在正方体 \(ABCD-A_1B_1C_1D_1\) 中，已知 \(AA_1=7\)，点 \(O\) 在棱 \(AA_1\) 上，且 \(AO=4\)，则正方体表面上到点 \(O\) 距离为 \(5\) 的点的轨迹的总长度为 \(\underline{\quad\quad}\).
【解答】
\vspace{0.3em}
\textbf{【答案】} \(\boldsymbol{\frac{17\pi}{2}}\)

\vspace{0.3em}
\textbf{【知识点】} 球的截面的性质及计算

\vspace{0.3em}
\textbf{【分析】} 确定点 \(O\) 为球心，半径为 \(5\) 的球在正方体每个面上的截面图形，求出轨迹的长度即可.

\vspace{0.3em}
\textbf{【详解】} 依题意，因为 \(OA=4\)，\(AA_1=AB=A_1B_1=7\)，

故在 \(AB,A_1B_1\) 上必存在点 \(E,F\) 满足 \(OE=OF=5\)，如图所示.

$AE = \sqrt{OE^2-OA^2} = 3 = OA_1$,
同理可得 \(A_1F=4=OA\)，

所以 \(\triangle AEO \cong \triangle A_1OF\)，所以 \(\angle AEO = \angle A_1OF\)，

又因为 \(\angle AEO + \angle AOE = \frac{\pi}{2}\)，所以 \(\angle A_1OF + \angle AOE = \frac{\pi}{2}\)，

所以 \(\angle EOF = \pi - (\angle A_1OF + \angle AOE) = \frac{\pi}{2}\)，即 \(OE \perp OF\).

在平面 \(AA_1B_1B\) 内满足条件的点的轨迹为 \(\widehat{EF}\)，

该轨迹是以 \(5\) 为半径的 \(\frac{1}{4}\) 个圆周，所以长度为 \(2\pi \times 5 \times \frac{1}{4} = \frac{5\pi}{2}\)；

同理，在平面 \(AA_1D_1D\) 内满足条件的点的轨迹长度为 \(\frac{5\pi}{2}\)；

在平面 \(A_1B_1C_1D_1\) 内满足条件的点的轨迹为以 \(A_1\) 为圆心，\(A_1F\) 为半径的圆弧，长度为 \(2\pi \times 4 \times \frac{1}{4} = 2\pi\)；

同理，在平面 \(ABCD\) 内满足条件的点的轨迹为以 \(A\) 为圆心，\(AE\) 为半径的圆弧，长度为 \(2\pi \times 3 \times \frac{1}{4} = \frac{3\pi}{2}\).

故轨迹的总长度为 \(\frac{5\pi}{2} + \frac{5\pi}{2} + 2\pi + \frac{3\pi}{2} = \frac{17\pi}{2}\).

\vspace{0.3em}
故答案为：\(\boldsymbol{\frac{17\pi}{2}}\).

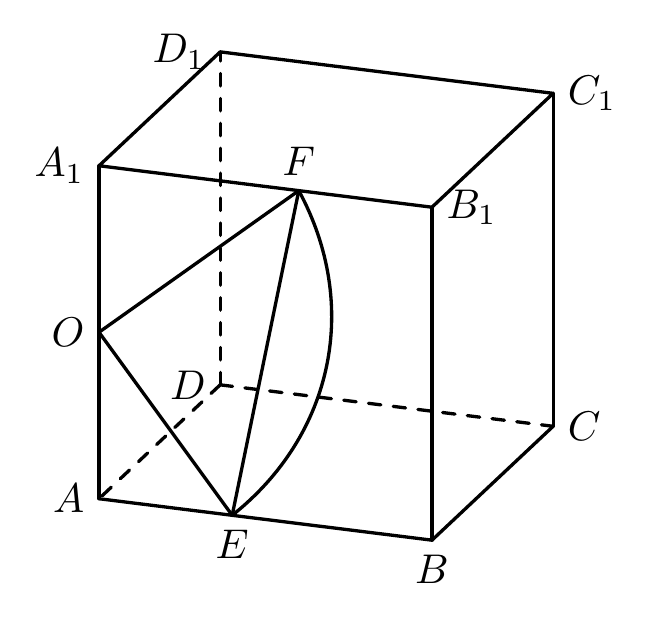